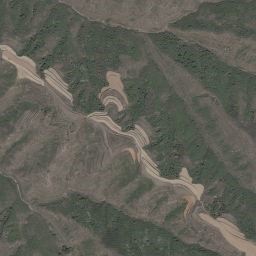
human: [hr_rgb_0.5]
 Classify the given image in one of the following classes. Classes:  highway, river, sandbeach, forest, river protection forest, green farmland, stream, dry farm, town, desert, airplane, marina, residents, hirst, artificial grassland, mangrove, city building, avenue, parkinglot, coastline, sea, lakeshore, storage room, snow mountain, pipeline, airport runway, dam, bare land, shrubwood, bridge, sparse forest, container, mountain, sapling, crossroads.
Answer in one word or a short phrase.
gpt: mountain